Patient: sex M, age 58
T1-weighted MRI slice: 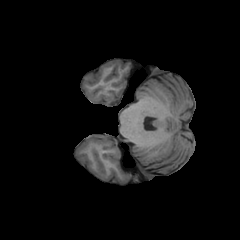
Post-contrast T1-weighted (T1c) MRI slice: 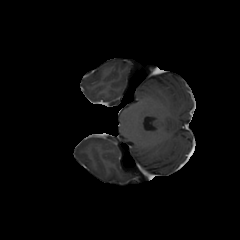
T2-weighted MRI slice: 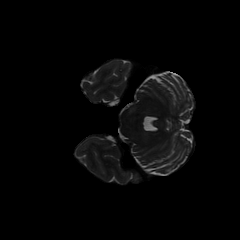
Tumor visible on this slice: no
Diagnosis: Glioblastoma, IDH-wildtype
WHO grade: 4